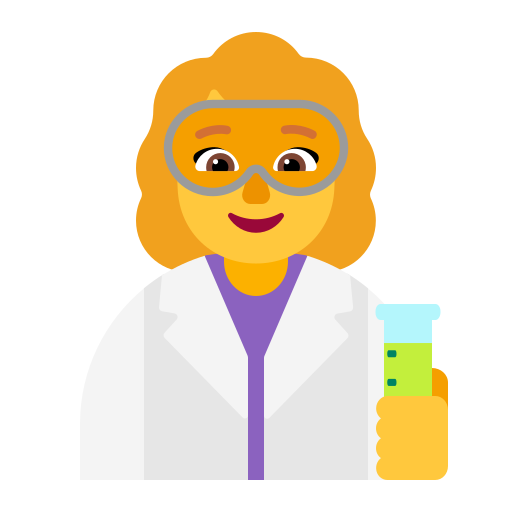
woman scientist flat default